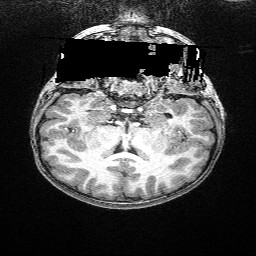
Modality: T1w
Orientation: sagittal